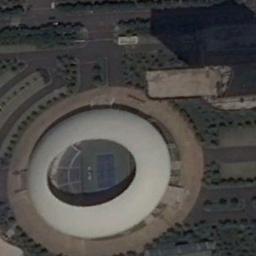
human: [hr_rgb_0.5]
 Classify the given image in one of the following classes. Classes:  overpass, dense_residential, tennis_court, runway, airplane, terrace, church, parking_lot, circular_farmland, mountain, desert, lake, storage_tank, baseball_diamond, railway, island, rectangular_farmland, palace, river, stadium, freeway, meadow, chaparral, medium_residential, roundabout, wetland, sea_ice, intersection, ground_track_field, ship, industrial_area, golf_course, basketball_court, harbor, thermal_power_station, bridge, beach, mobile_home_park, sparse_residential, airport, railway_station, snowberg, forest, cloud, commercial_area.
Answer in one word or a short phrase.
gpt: stadium